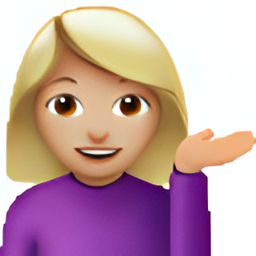
Name: information desk person
Emoji: 💁🏼
Group: People & Body
Sub-group: person-gesture